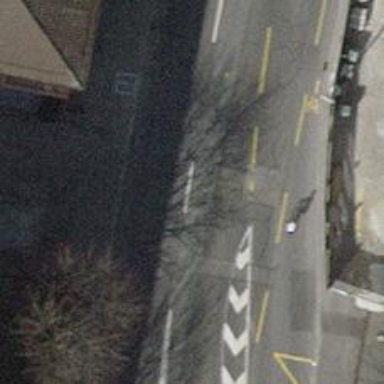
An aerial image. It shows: Secondary road with asphalt surface and sidewalks on both sides also made of asphalt.